Question: I need some assistance with Microsoft Office Templates in visual studio in general.
My problem is that I am working on Visual Studio 2012 which is compatible or say contains templates for Microsoft Office 2010. I want to know is there any way to find out at runtime which version of MS office is installed on system and build it accordingly. That means I want to get rid of changing in .csproj file version 14.0 to 12.0 manually in case I am developing MS office 2007 solutions in Visual Studio 2012. On the similar lines, it would help me if I have MS office 2012 installed on my machine and I can use still use visual studio say 2012 or 2013 in order to work with it.
I need to manually change it here in csproj. please look at DebugInfoExeName where I changed it from 14.0 to 12.0.
'''
<ProjectExtensions>
<VisualStudio>
<FlavorProperties GUID="{BAA0C2D2-18E2-41B9-852F-F413020CAA33}">
<ProjectProperties HostName="Excel" HostPackage="{20A848B8-E01F-4801-962E-25DB0FF57389}" OfficeVersion="14.0" VstxVersion="4.0" ApplicationType="Excel" Language="cs" TemplatesPath="" DebugInfoExeName="#Software\Microsoft\Office\***12.0***\Excel\InstallRoot\Path#excel.exe" AddItemTemplatesGuid="{51063C3A-E220-4D12-8922-BDA915ACD783}" />
<Host Name="Excel" GeneratedCodeNamespace="SiraExcelAddIn" IconIndex="0">
<HostItem Name="ThisAddIn" Code="ThisAddIn.cs" CanonicalName="AddIn" CanActivate="false" IconIndex="1" Blueprint="ThisAddIn.Designer.xml" GeneratedCode="ThisAddIn.Designer.cs" />
</Host>
</FlavorProperties>
</VisualStudio>
'''
I want to get rid of this window however not manually.

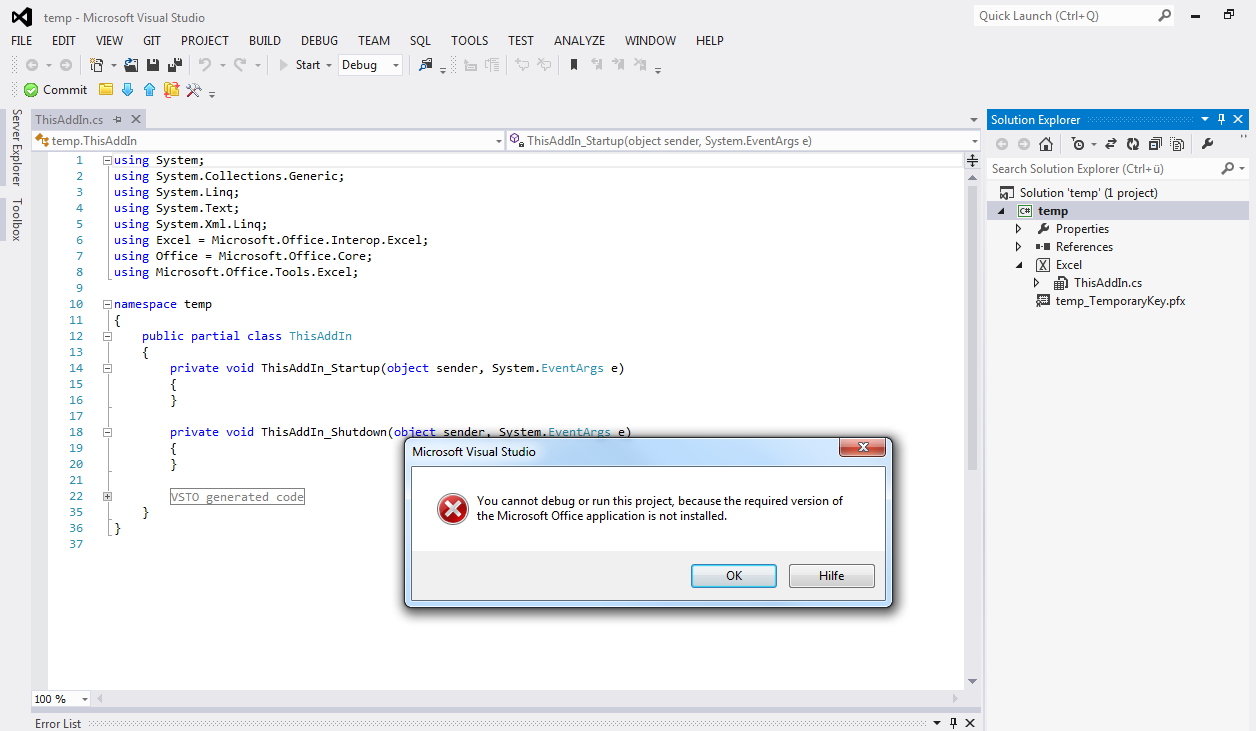
Answer: First option, maintain two different .proj and .sln files (one for version 12 and one for 14).
Second and crazy kludge approach is as follows.
Add a dependant console application project to the solution, then add a post-build event to that project and make it run "always", in that post-build event execute the console application.
Within the console application include code to check if the highest version of Office that is installed and update the project .proj files as needed (only update if there is a change, don't update if no change).
First build will cause the project file to be changed and visual studio will prompt as it requires reloading, the second build will build perfectly fine.
This gets rid of the manual process but it still has to change the project file (which might cause havoc with your svn/git repo if you just commit all changes all the time).
Your other option is to try installing the 'office 14 primary interop assemblies' and see if that lets you build without having version 14 installed.